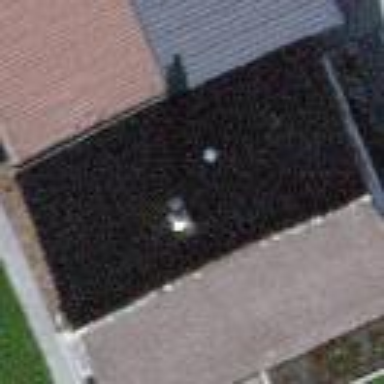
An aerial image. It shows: Detached building.